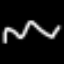
Label: squiggle